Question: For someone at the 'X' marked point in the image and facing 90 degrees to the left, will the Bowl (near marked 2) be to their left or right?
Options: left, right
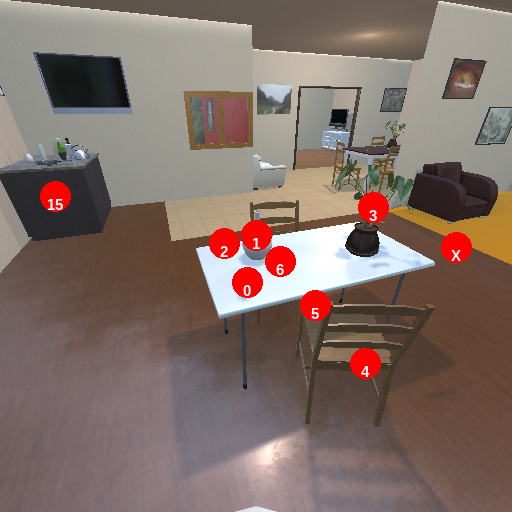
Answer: left